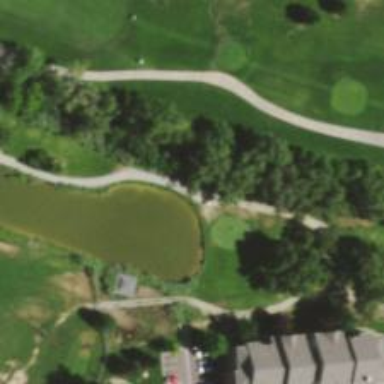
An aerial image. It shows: Golf cartpath that is also road path.